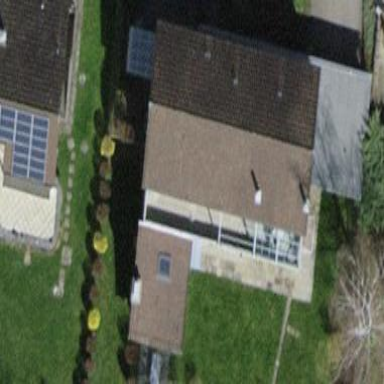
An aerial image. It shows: Building with tiled roof.